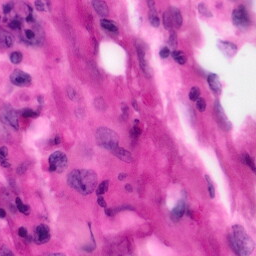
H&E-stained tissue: Pancreatic